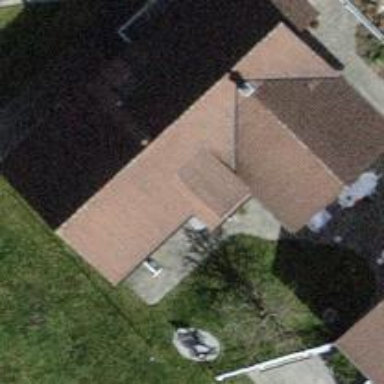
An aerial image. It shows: Building with tile roof.